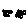
Label: cloud